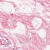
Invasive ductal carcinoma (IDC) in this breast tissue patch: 0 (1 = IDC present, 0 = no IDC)